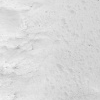
Atmospheric dust classification: not_dusty